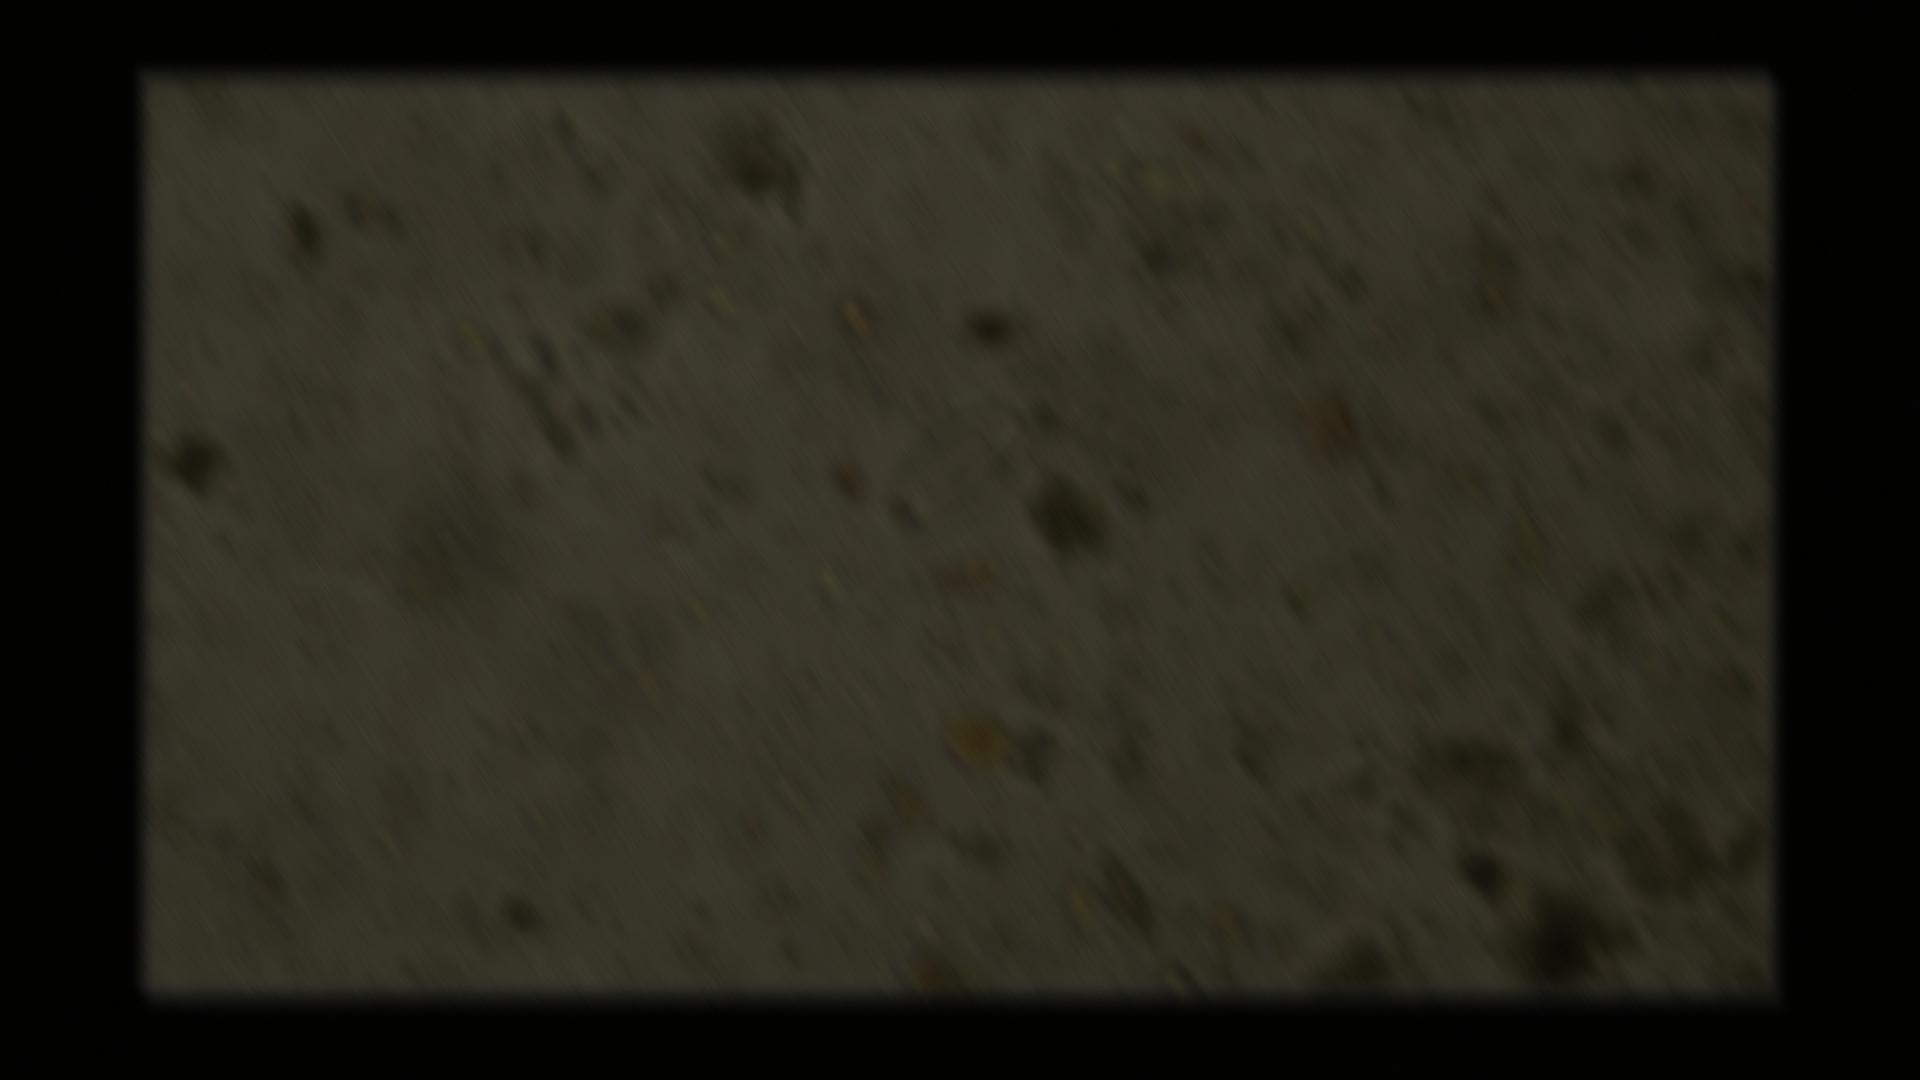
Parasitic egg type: Enterobius vermicularis